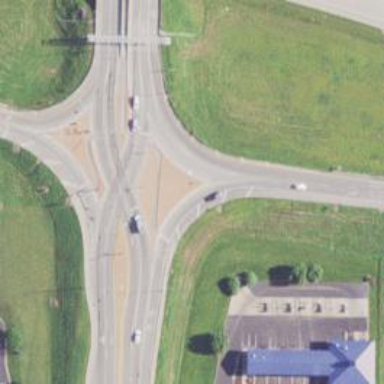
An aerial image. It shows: Motorway link at diverging diamond interchange (DDI) junction.